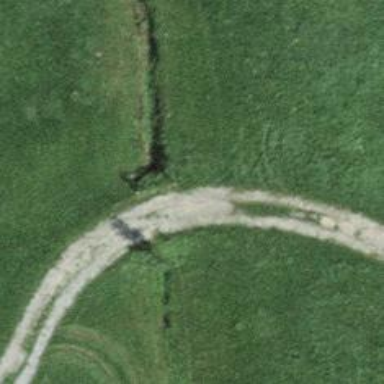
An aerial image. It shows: Culvert tunnel under ditch.